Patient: sex M, age 52
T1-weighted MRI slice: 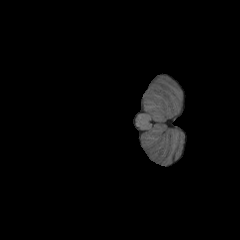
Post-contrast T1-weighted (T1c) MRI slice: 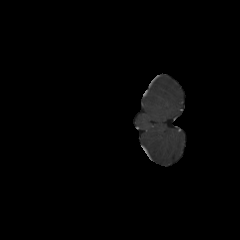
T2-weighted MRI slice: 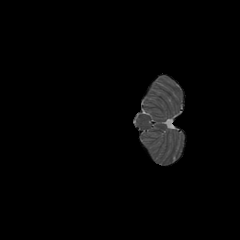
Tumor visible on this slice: no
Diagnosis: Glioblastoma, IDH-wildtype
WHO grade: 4